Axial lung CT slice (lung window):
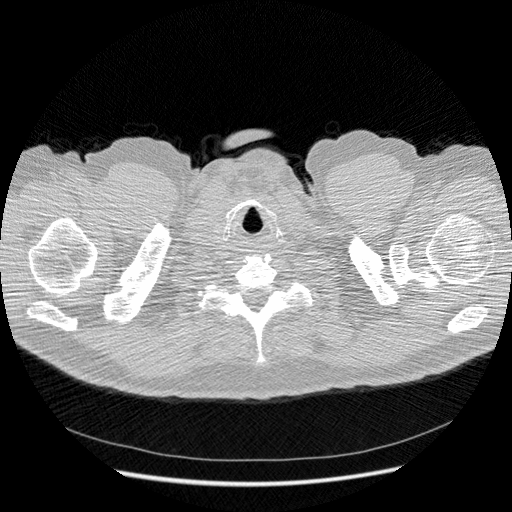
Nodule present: no